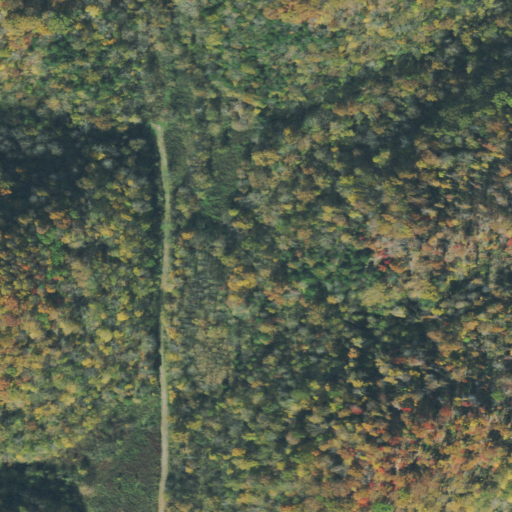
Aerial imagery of valley in Tennessee named Wolf Hollow containing deciduous forest, open development, pasture, and medium intensity development